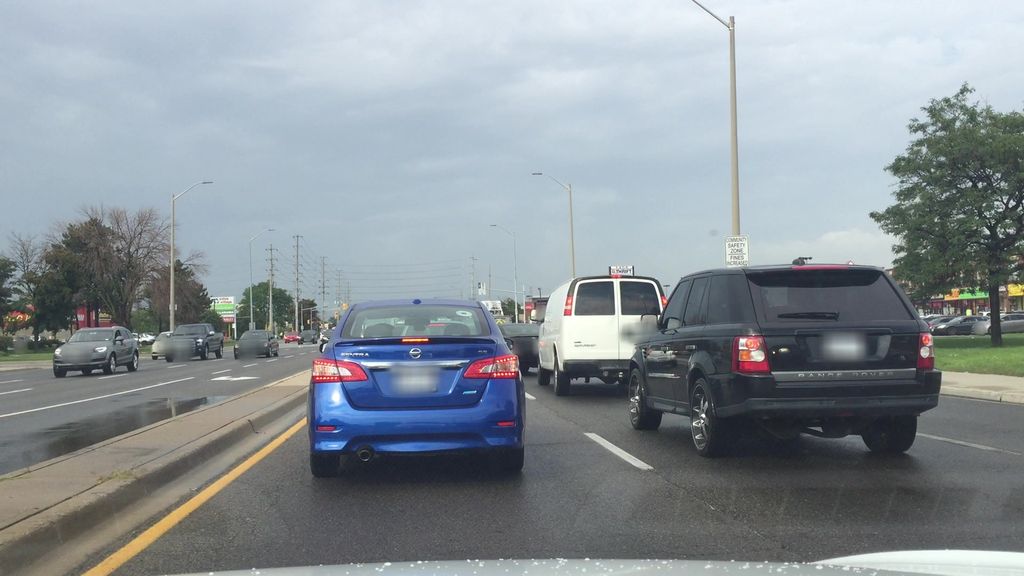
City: toronto